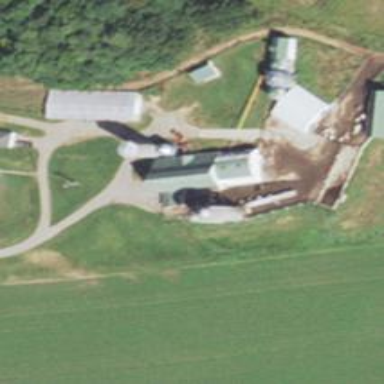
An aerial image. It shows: Silo.